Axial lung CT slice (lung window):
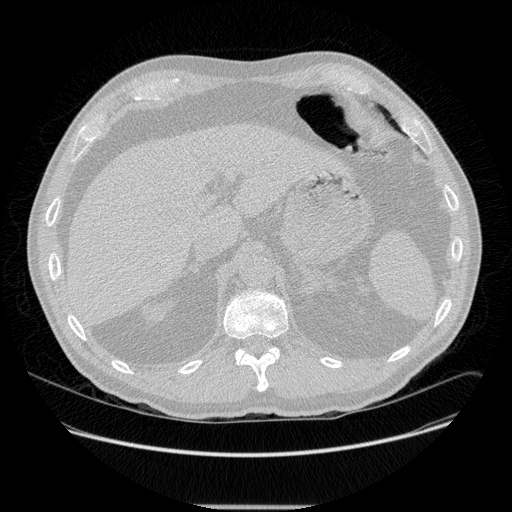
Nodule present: no